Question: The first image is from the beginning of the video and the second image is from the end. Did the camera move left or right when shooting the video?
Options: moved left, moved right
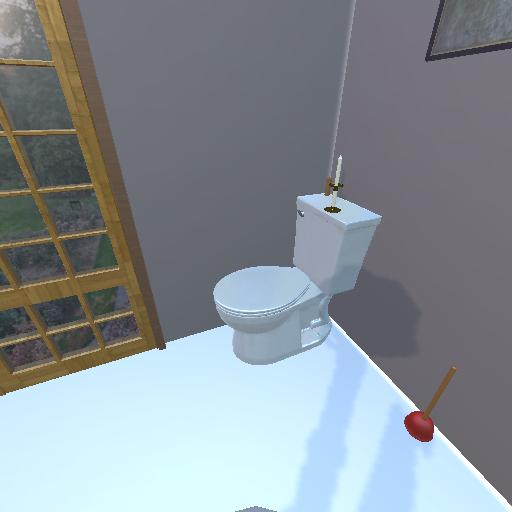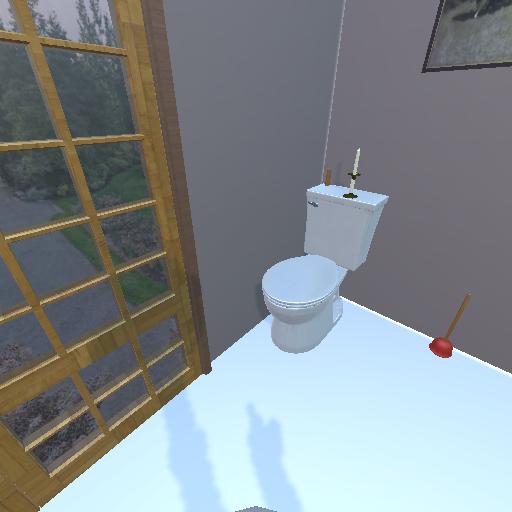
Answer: moved left